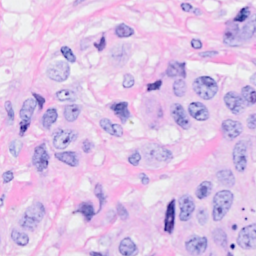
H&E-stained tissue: Breast